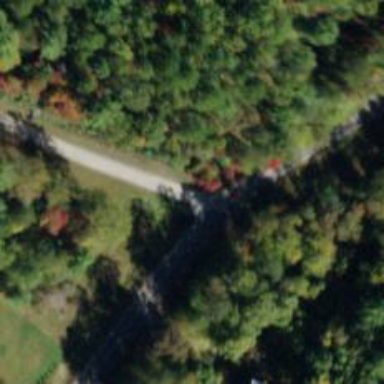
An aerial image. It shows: Road with stop sign.